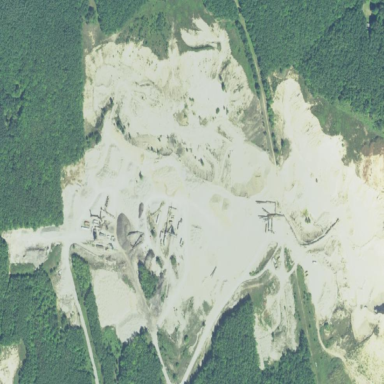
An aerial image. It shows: Quarry that is man-made.